Field crop: tomato
Growth stage: 2
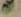
Species: solanum